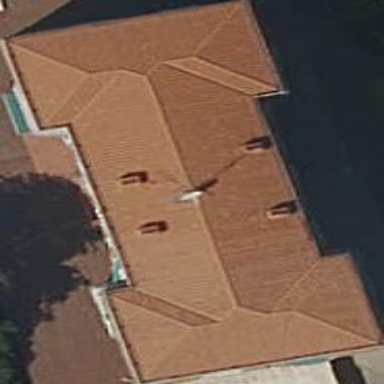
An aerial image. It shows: Hipped roof apartment building.